Question: I have a 'TChart' as shown below. I'm trying to center the header text, but no success.
'''
chart.getHeader().setAlignment(StringAlignment.CENTER);
'''

That doesn't look centered to me. How do I center it on the surface instead of the left and right axes?
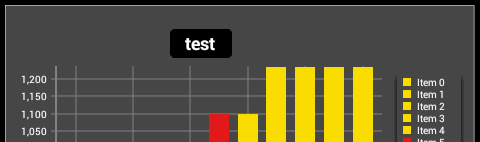
Answer: You can always align your title manually. Here you have an example:
'''
tChart1.getAspect().setView3D(false);
Bar bar1 = new Bar(tChart1.getChart());
bar1.fillSampleValues();
tChart1.getPanel().setMarginUnits(PanelMarginUnits.PIXELS);
tChart1.getPanel().setMarginTop(30);
tChart1.getHeader().setCustomPosition(true);
tChart1.getHeader().setTop(7);
int width = tChart1.getGraphics3D().textWidth(tChart1.getHeader().getText());
tChart1.getHeader().setLeft(getWindowManager().getDefaultDisplay().getWidth()/2 - width/2);
'''